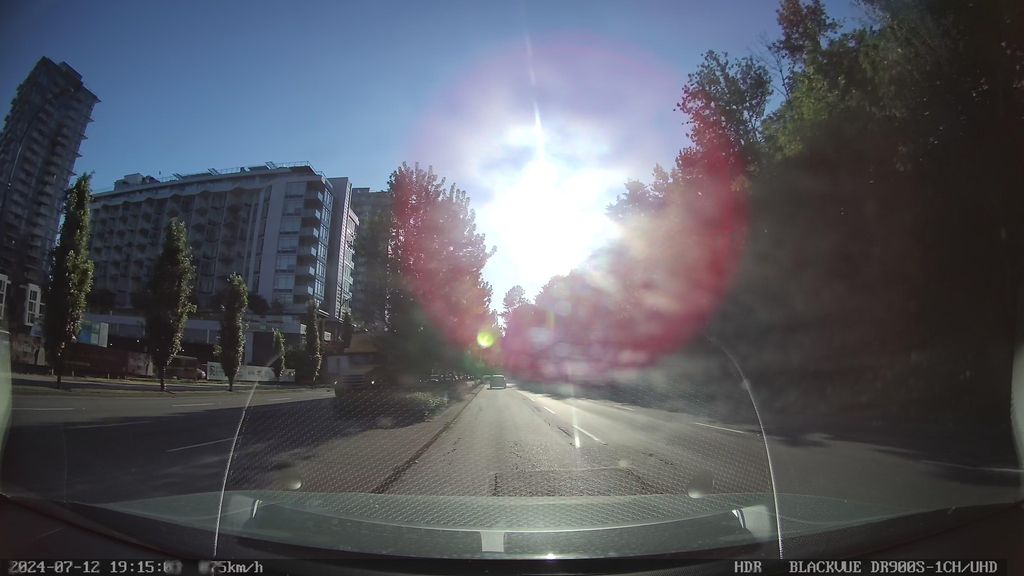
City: vancouver